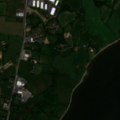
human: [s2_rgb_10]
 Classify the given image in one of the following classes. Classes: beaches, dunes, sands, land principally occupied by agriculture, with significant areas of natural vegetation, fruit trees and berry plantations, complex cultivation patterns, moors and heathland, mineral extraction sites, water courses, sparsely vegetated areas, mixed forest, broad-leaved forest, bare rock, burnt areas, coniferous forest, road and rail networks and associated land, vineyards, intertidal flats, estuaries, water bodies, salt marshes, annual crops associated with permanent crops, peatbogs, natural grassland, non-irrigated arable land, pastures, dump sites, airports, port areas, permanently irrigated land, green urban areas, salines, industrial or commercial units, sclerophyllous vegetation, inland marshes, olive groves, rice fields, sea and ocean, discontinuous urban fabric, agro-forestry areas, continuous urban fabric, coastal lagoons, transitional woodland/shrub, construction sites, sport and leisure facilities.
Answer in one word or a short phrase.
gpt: discontinuous urban fabric, industrial or commercial units, non-irrigated arable land, pastures, complex cultivation patterns, sea and ocean